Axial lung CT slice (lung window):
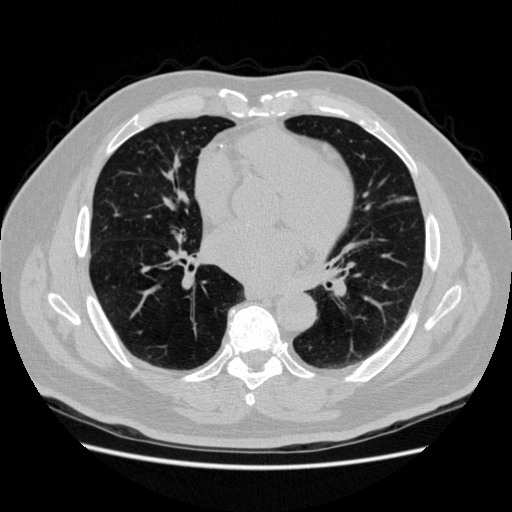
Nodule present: no